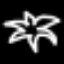
Label: palm tree